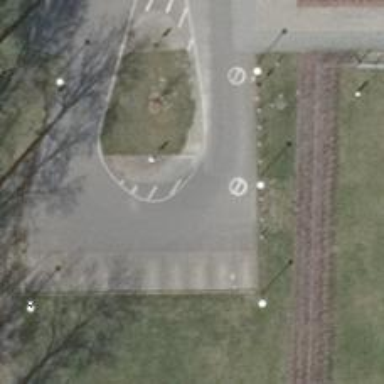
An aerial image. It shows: Paved parking aisle serving as service road.